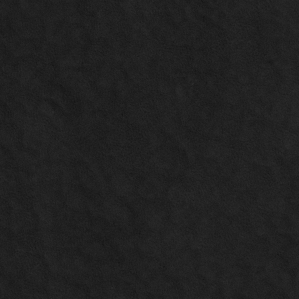
Label: non_frost